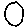
Label: circle